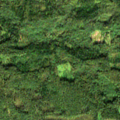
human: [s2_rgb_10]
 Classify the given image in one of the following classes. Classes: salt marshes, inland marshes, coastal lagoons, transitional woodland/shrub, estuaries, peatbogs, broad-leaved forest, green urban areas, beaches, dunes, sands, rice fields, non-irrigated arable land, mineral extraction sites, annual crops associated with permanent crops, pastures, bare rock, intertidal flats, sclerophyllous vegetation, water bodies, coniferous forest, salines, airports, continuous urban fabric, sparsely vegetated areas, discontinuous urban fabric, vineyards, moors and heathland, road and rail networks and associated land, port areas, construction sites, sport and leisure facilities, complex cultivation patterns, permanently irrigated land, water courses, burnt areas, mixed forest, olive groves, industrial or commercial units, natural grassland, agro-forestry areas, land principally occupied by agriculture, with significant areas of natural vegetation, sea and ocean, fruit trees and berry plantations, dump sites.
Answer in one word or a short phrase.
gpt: broad-leaved forest, coniferous forest, mixed forest